Contrast-enhanced CT slice 26 of 40
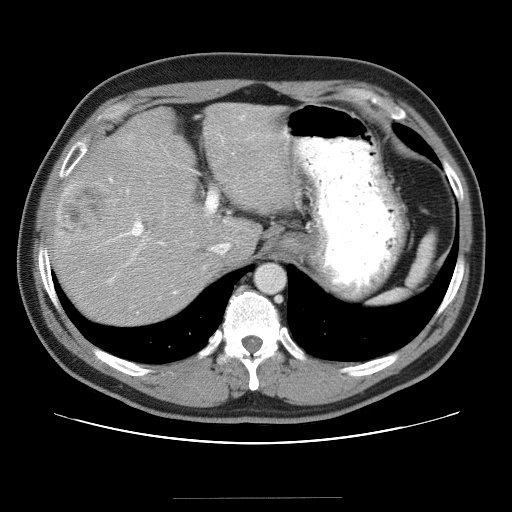
Segmented voxel counts for this case:
Liver: 589881 voxels
Tumor mass: 21292 voxels
Portal vein: 9493 voxels
Abdominal aorta: 5961 voxels